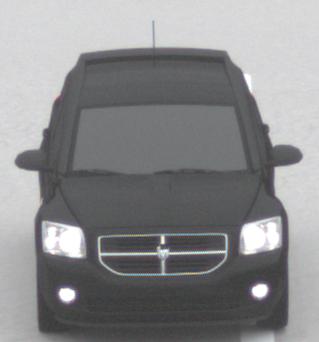
Make: Dodge
Model: Caliber 1.8
Detailed model: Caliber
Model produced from: 2006/06
Model produced until: 2009/03
Doors: 5
Color: black
Road condition: dry road
Daytime: midday
Contrast: low contrast